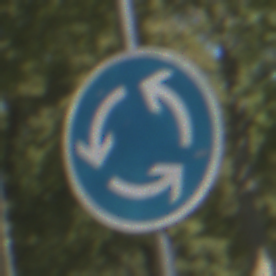
Verkehrszeichen: Kreisverkehr
Umgebung: Outdoor, RoadRail
Tageszeit: Midday
Wetter: Clear
Licht: Natural
Jahreszeit: NotSpecified
Kontrast: HighContrast